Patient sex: M
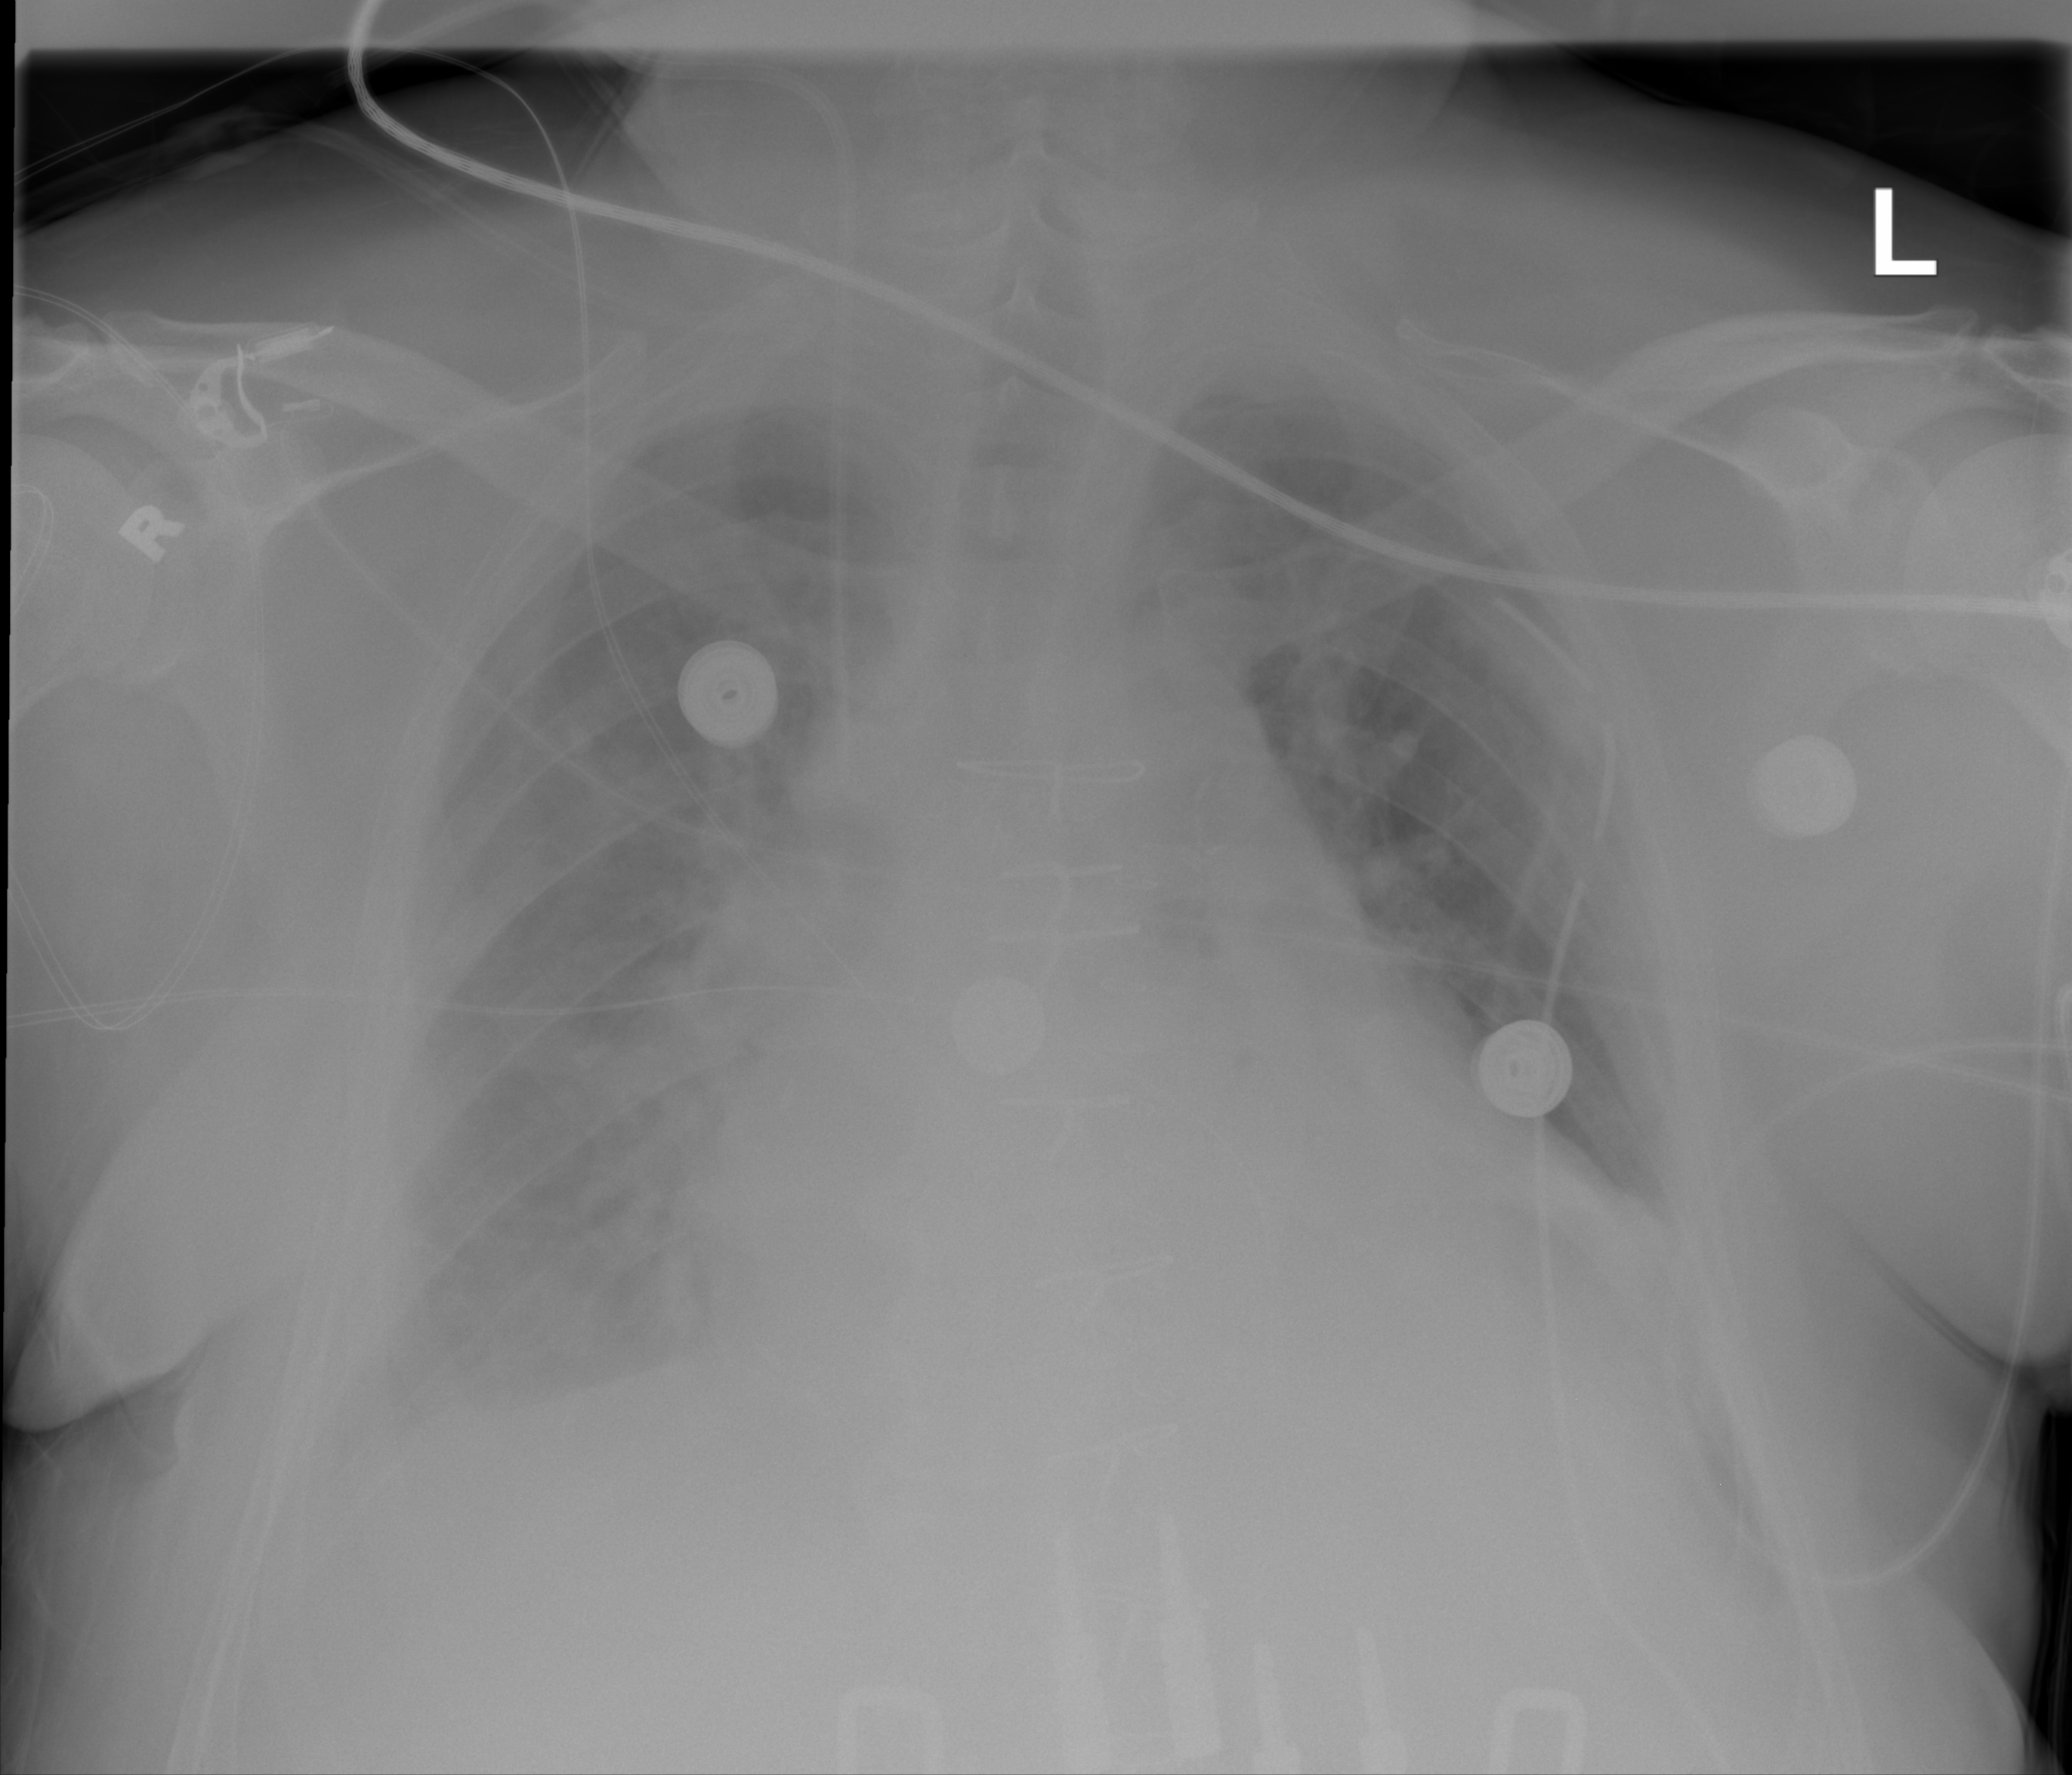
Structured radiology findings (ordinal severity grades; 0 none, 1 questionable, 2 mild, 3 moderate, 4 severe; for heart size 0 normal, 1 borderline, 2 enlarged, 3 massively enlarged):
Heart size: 2
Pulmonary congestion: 1
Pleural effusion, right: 1
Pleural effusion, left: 0
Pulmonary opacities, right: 1
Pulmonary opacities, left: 0
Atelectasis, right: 2
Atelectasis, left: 0